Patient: sex F, age 51
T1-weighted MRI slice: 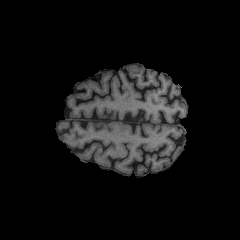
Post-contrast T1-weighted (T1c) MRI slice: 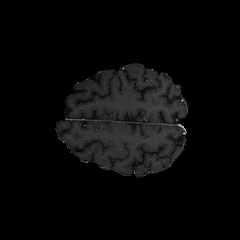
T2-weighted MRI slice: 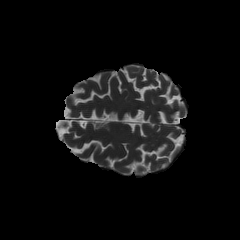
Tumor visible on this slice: no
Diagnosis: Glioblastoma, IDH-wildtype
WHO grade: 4